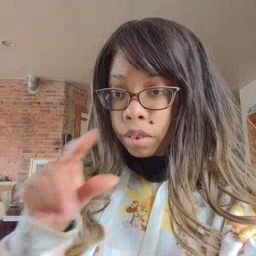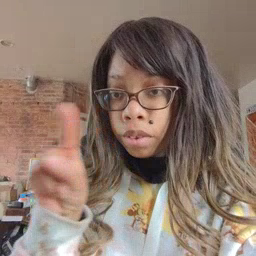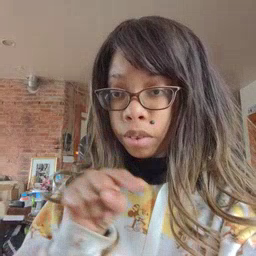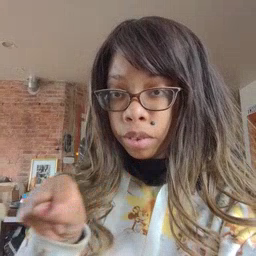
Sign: zebra